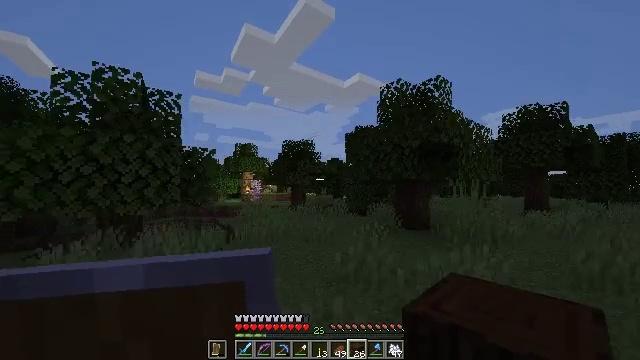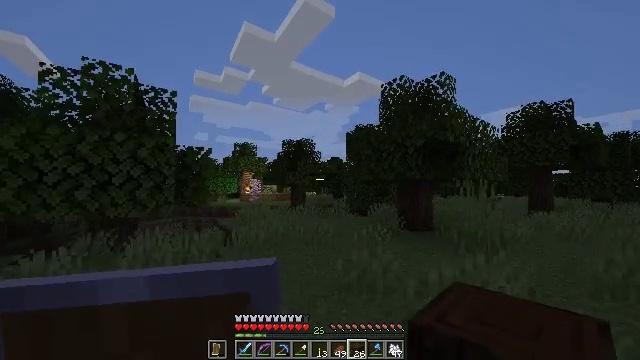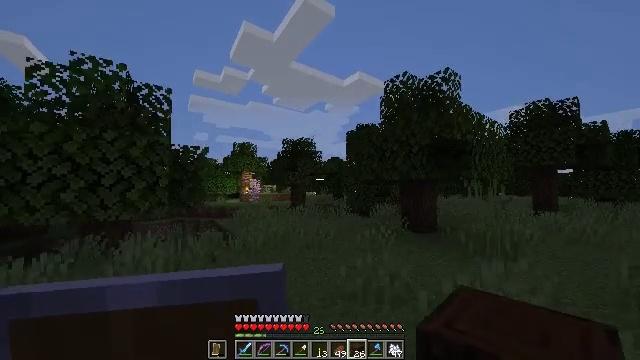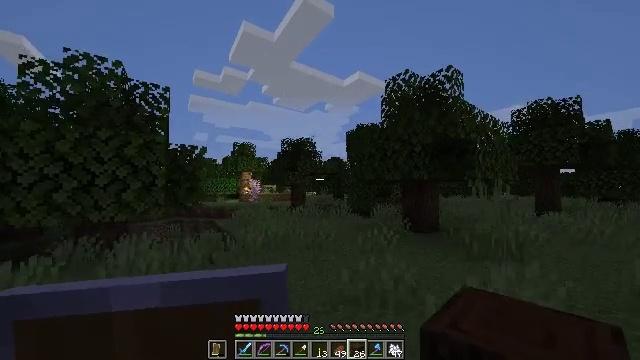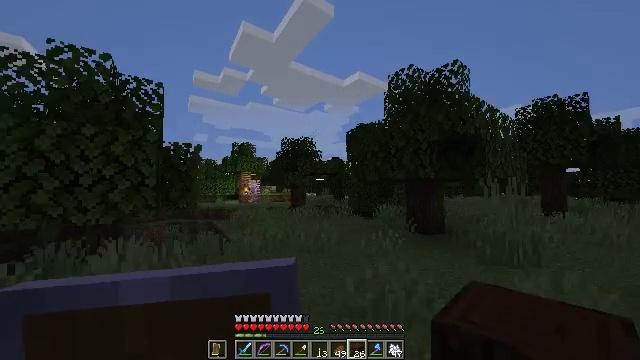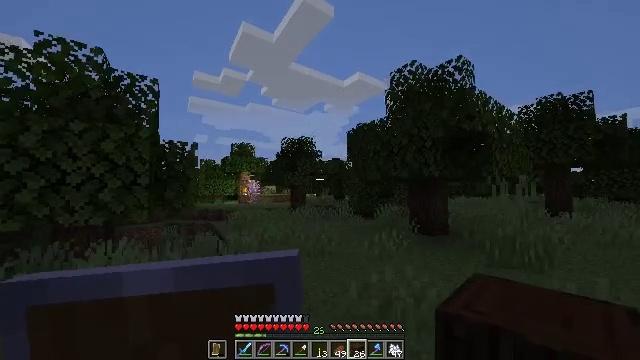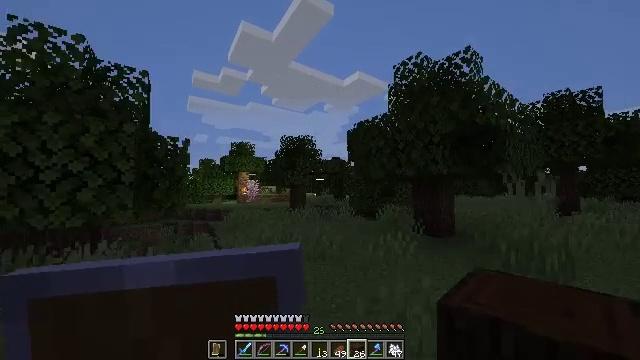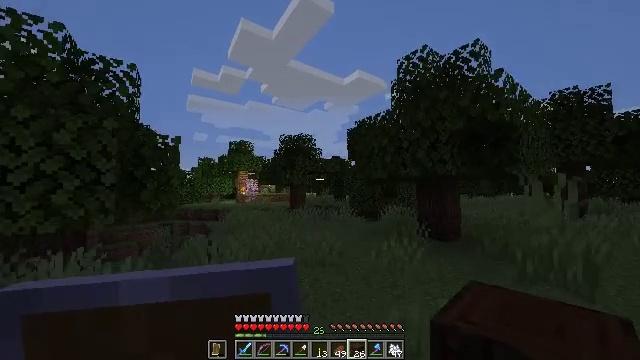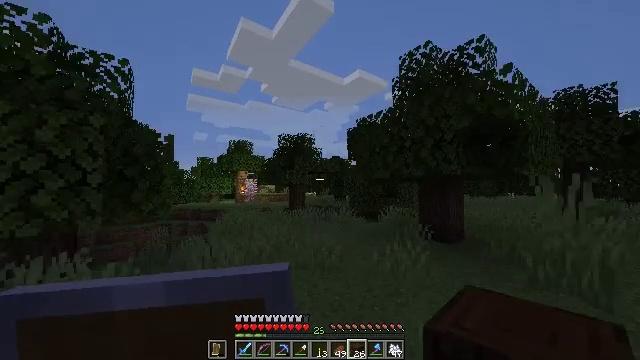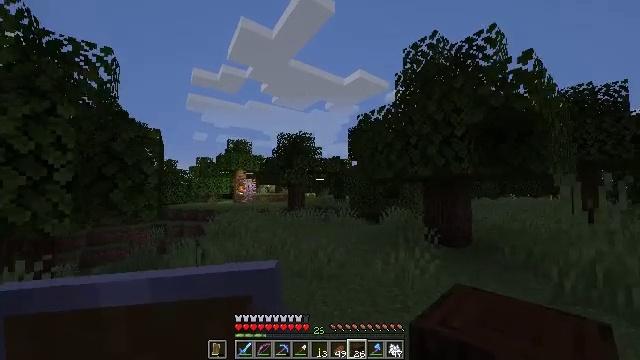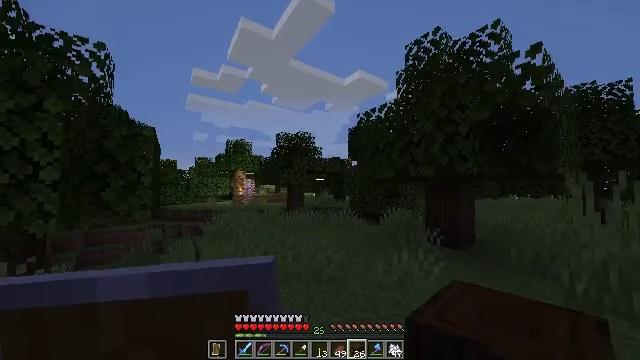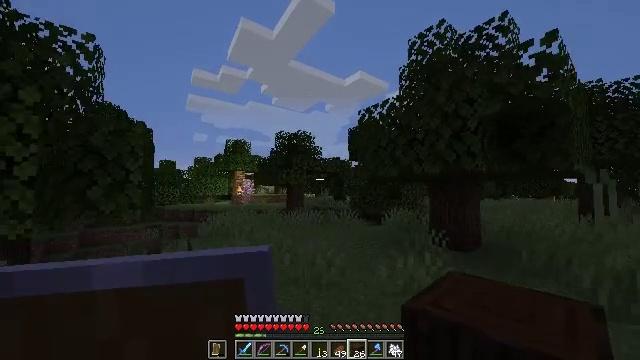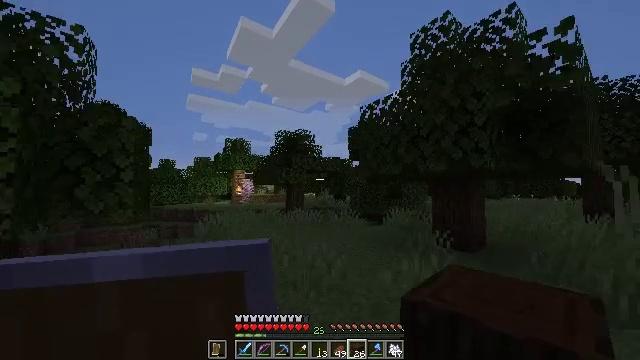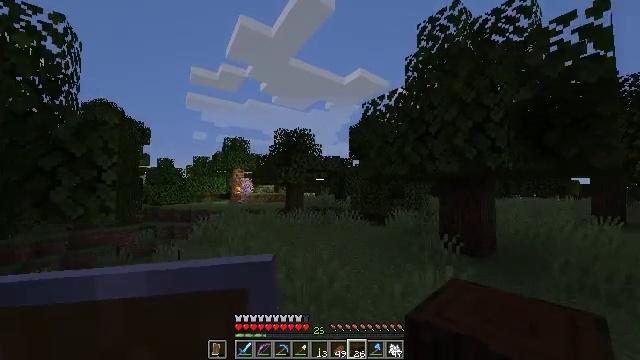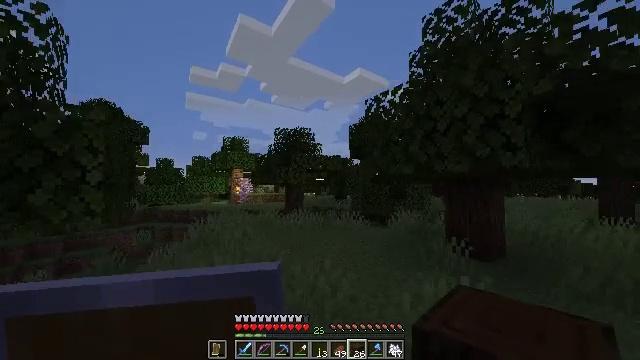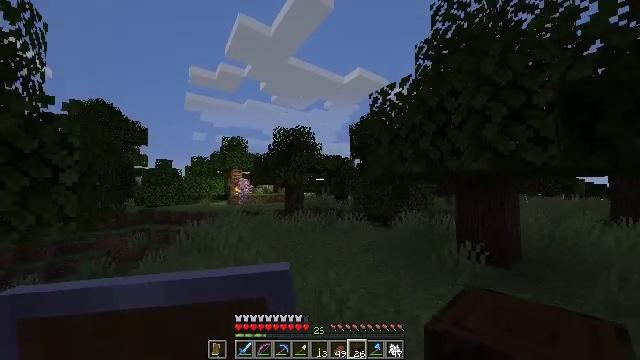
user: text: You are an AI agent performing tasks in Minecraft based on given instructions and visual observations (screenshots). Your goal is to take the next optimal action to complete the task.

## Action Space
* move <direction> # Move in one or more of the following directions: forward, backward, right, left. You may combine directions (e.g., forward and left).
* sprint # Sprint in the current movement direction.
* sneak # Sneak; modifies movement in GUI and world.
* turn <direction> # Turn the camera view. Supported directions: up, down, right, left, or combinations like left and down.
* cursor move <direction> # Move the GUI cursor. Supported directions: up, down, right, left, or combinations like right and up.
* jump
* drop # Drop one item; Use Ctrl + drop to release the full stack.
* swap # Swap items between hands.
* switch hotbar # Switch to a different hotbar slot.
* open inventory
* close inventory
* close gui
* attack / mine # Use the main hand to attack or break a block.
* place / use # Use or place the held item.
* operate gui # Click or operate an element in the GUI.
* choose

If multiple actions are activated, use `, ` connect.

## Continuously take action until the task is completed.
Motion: motion action
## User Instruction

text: craft item air
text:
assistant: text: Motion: move forward
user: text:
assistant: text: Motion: move forward
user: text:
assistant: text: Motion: move forward
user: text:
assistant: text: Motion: move forward
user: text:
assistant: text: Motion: move forward
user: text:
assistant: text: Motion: move forward
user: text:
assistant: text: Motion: move forward
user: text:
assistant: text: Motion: move forward
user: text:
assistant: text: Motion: move forward
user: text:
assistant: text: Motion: move forward
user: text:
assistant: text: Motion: move forward
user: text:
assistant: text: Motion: move forward
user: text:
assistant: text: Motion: move forward
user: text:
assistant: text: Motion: move forward, sprint
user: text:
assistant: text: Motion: move forward, sprint
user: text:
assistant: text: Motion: move forward
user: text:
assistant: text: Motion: move forward
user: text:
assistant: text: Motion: move forward
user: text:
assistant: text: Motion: move forward
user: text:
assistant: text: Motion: move forward
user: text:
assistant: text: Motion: move forward
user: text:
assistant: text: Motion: move forward
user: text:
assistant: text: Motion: move forward
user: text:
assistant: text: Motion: move forward
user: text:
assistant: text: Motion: move forward
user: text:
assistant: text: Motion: move forward
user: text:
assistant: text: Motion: move forward
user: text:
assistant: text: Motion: move forward
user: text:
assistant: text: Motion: move forward
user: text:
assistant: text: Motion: move forward